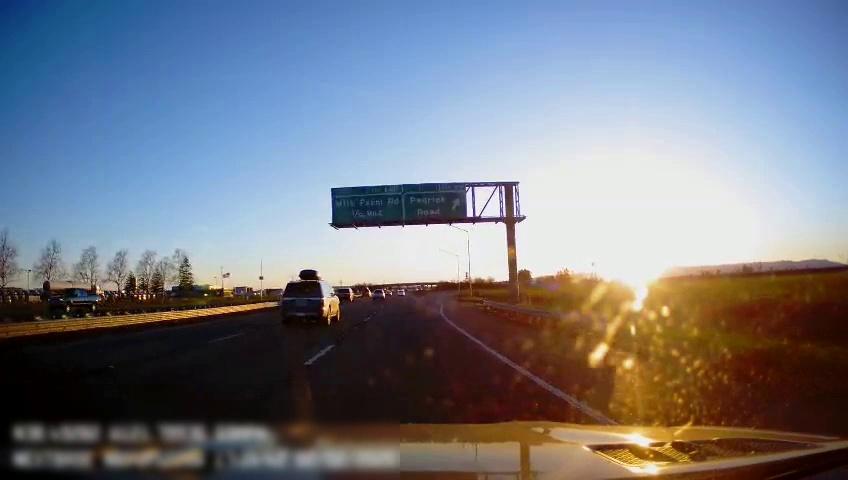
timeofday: Day
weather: Sunny
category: Drivable Space
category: Vehicles | SUV
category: Vehicles | SUV
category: Vehicles | SUV
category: Vehicles | SUV
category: Vehicles | Truck
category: Lanes | Alternate Lane
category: Lanes | Alternate Lane
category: Lanes | Current Lane
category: Lanes | Alternate Lane
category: Traffic | Signs